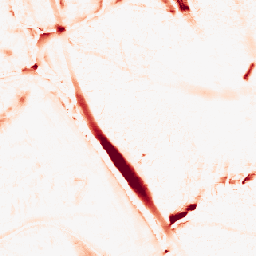
Category: morphological
Decomposition family: morphological_ellipse
Decomposition parameters: operation: opening
width: 20
height: 30
Upsampling method: area
Upsampling parameters: scale: 8
Upsampling scale: 8